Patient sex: F
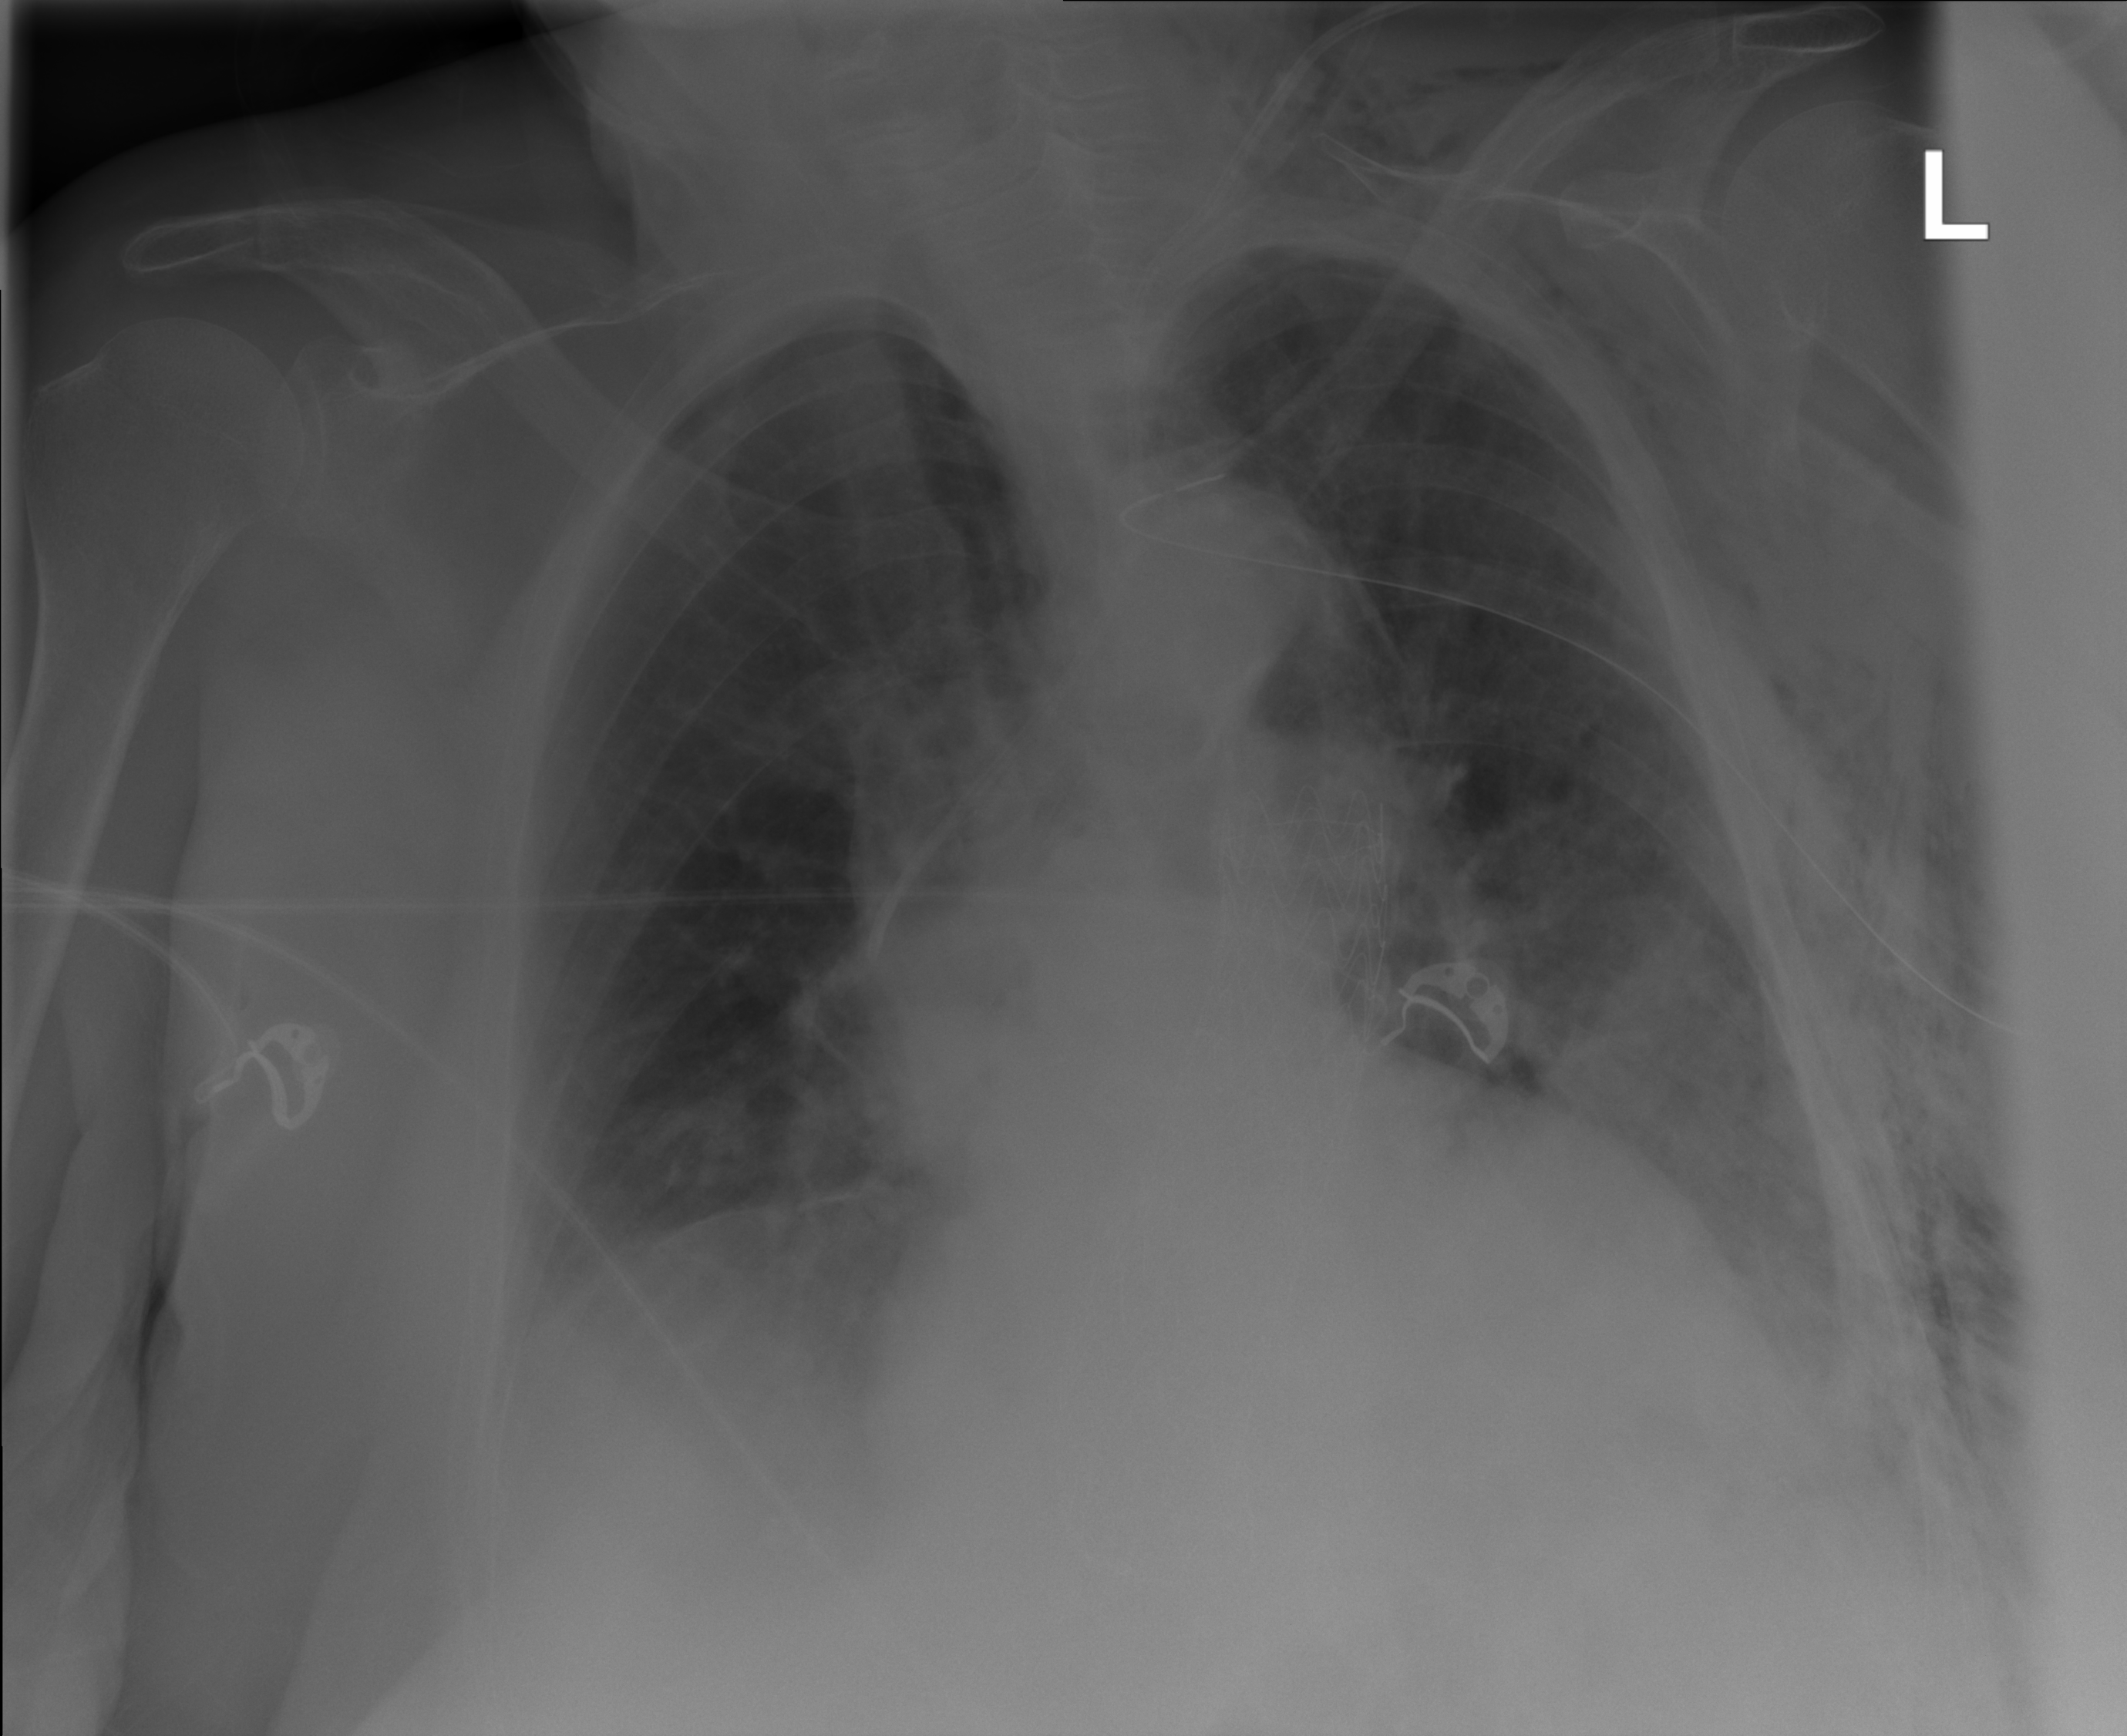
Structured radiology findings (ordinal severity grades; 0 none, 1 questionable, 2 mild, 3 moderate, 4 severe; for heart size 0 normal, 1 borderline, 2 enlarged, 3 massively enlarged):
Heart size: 2
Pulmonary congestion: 0
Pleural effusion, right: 2
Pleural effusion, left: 2
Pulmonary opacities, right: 0
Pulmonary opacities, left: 0
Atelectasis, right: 2
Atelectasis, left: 2